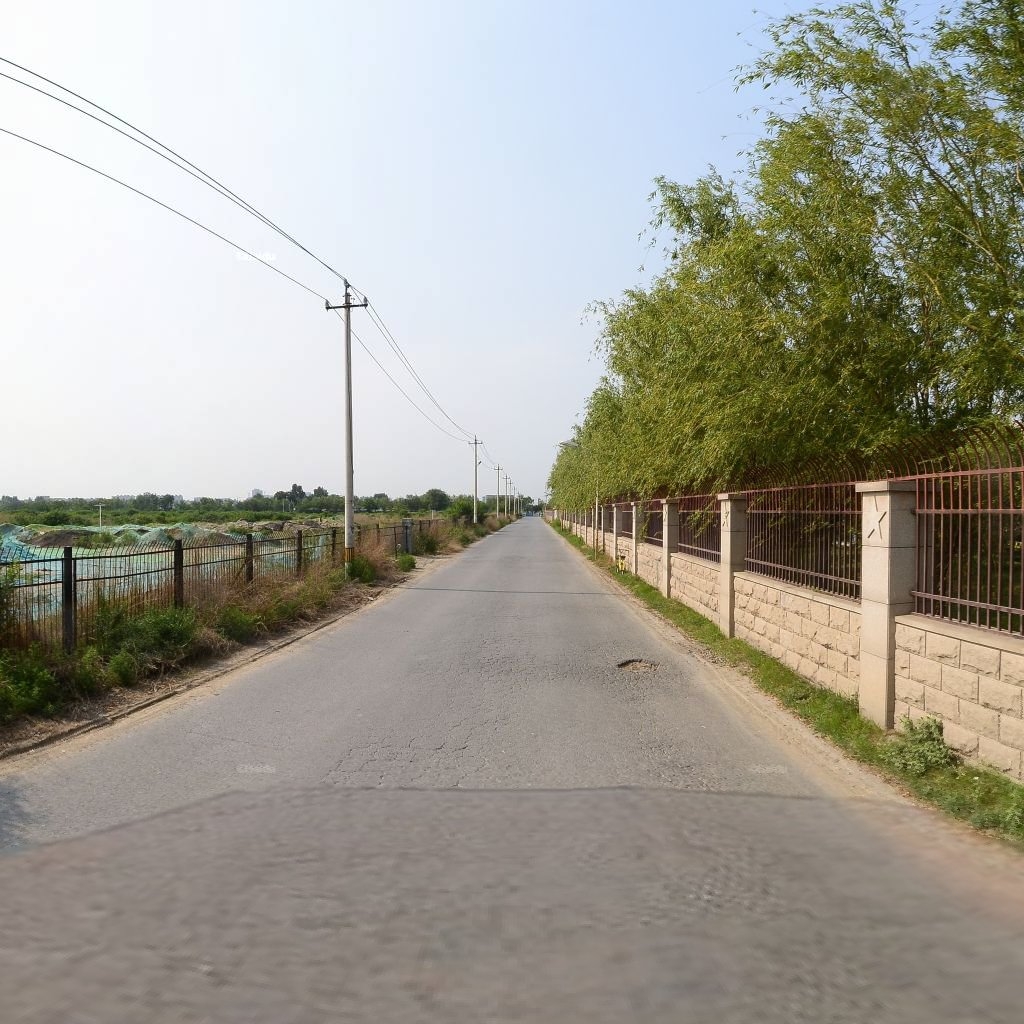
Region: Haidian
Road damage annotations: pothole, alligator crack, transverse crack